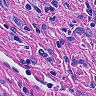
Metastatic tissue present: yes